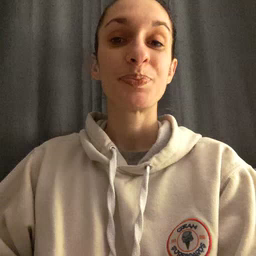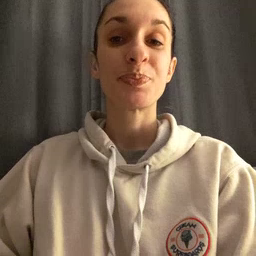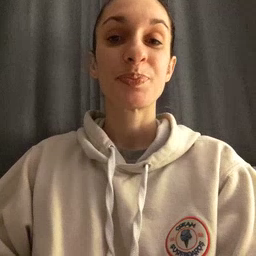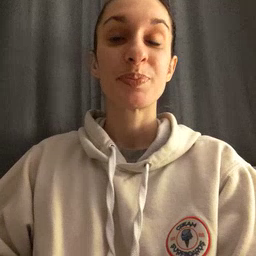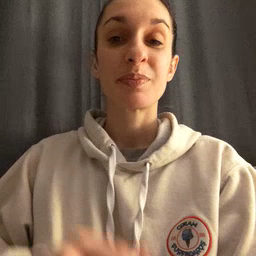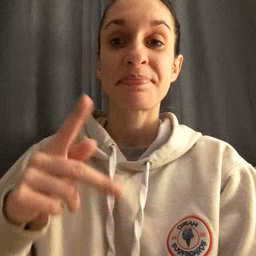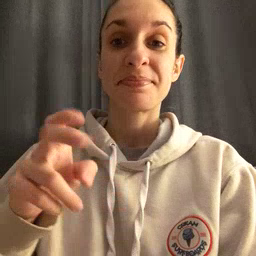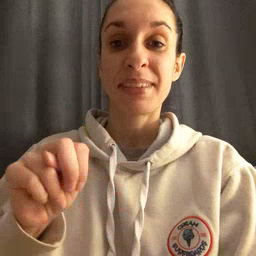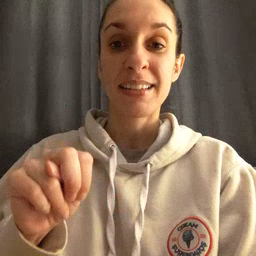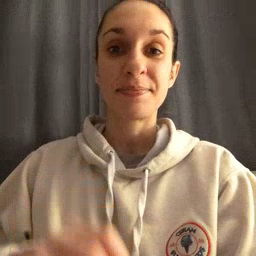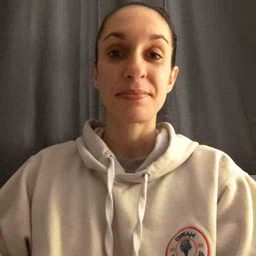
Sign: pen